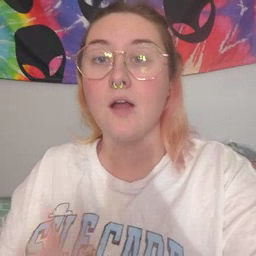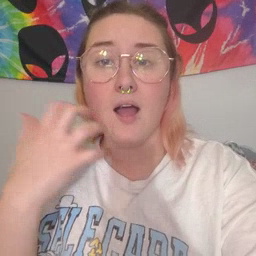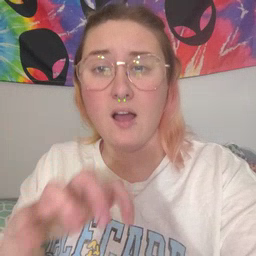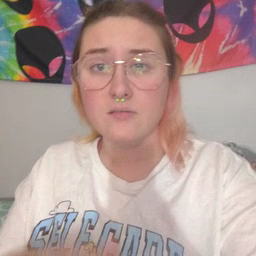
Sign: hot